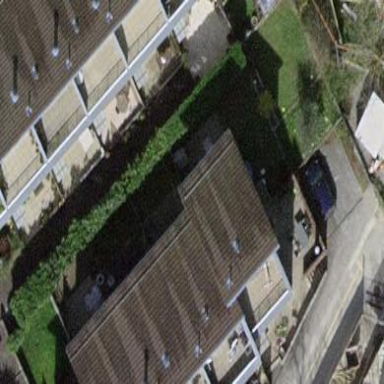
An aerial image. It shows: Garden enclosed by fence.